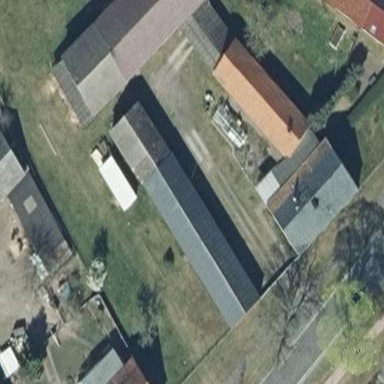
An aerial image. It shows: Building with gabled roof oriented along its length.